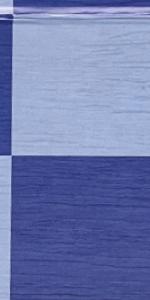
Label: Empty